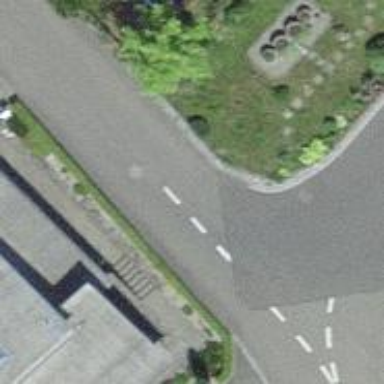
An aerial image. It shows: Smoothly paved residential road.